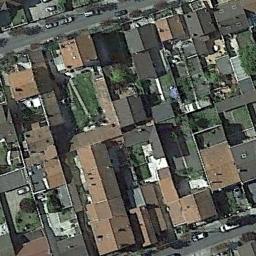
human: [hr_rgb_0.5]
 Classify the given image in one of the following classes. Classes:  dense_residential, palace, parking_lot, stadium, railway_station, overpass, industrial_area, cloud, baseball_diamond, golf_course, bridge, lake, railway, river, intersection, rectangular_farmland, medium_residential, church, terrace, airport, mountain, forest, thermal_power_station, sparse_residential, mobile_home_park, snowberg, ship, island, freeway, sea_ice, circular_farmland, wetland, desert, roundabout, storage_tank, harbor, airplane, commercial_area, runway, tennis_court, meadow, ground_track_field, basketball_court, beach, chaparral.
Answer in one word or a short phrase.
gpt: dense_residential